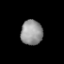
Tissue: lung
Cell type: Others
Senescence score: 0.1366
Nuclear area (px): 530
Mean DAPI intensity: 148.209